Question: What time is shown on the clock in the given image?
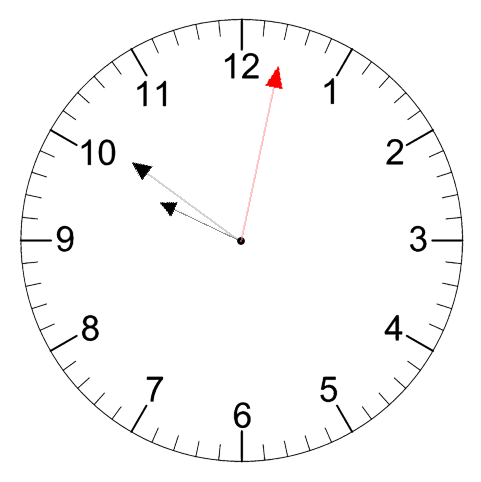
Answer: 09:51:02